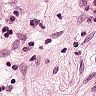
Metastatic tissue present: yes